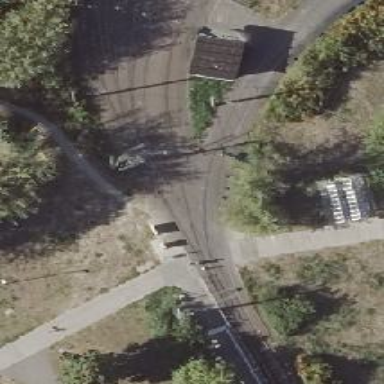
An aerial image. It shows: Railway switch with the turnout side on the right.